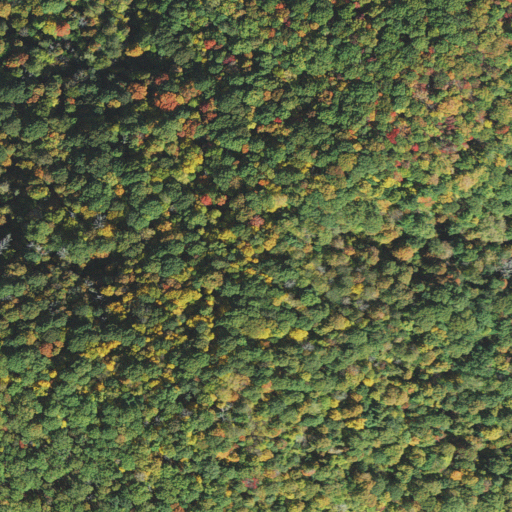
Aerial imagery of ridge(s) in North Carolina named Short Bunk containing deciduous forest and mixed forest